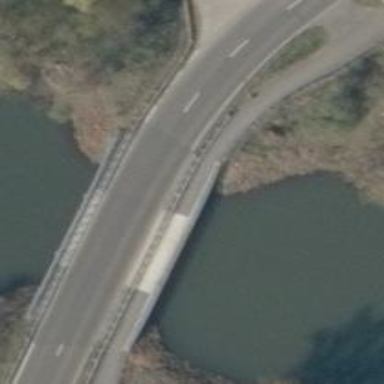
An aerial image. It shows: Cycleway bridge with asphalt surface.